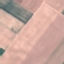
Land use / land cover: AnnualCrop